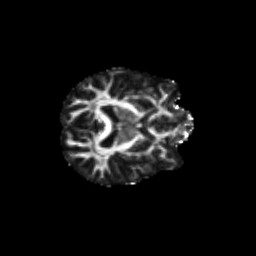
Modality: FA
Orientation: axial
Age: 33
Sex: female
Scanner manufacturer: siemens
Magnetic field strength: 3 T
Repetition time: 1.8 s
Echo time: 0.07 s